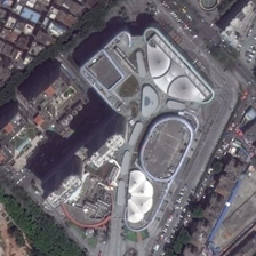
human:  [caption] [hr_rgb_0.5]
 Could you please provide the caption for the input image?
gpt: The road is full of cars.

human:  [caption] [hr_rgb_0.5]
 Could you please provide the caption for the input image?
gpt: There is an oval field along the road.

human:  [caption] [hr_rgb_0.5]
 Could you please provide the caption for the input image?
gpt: The road was crowded with cars.

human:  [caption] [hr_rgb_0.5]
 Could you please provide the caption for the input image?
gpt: There are oval fields on the road.

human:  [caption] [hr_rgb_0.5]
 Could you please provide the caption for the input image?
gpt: There is an oval field by the side of the road.